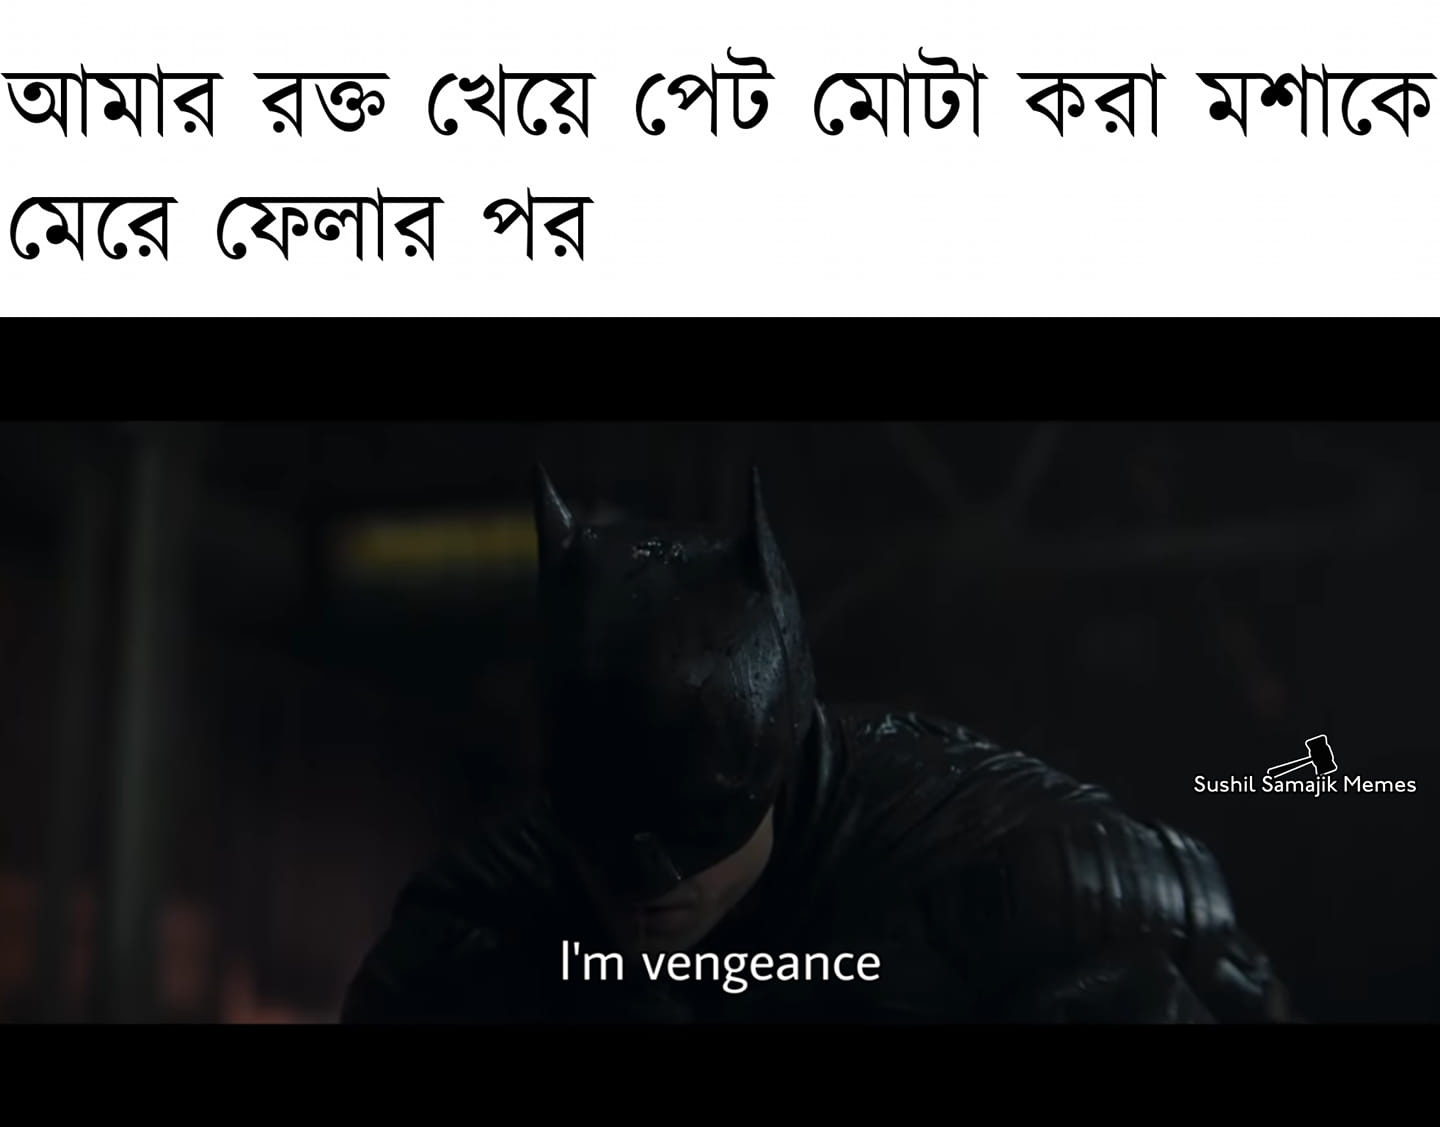
Caption: আমার রক্ত খেয়ে পেট মোটা করা মশাকে মেরে ফেলার পর     I'm vengeance
Label: non-hate